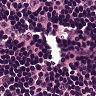
Metastatic tissue present: no